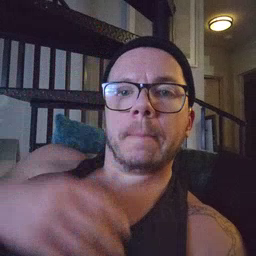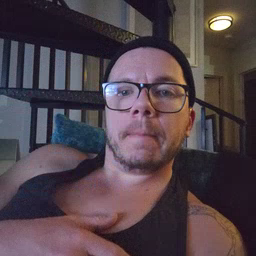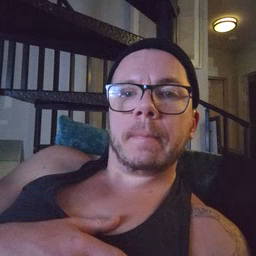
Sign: lamp